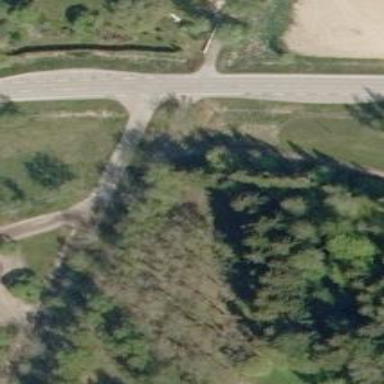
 perfect for leisurely sports activities."